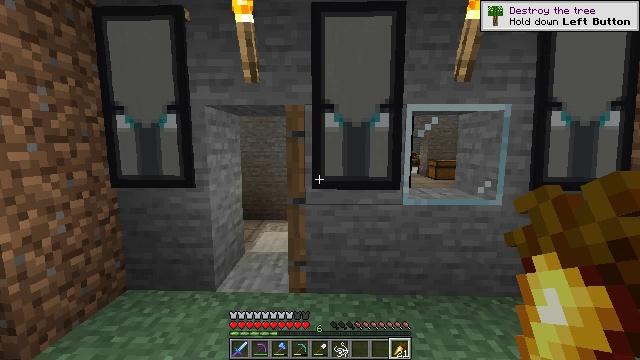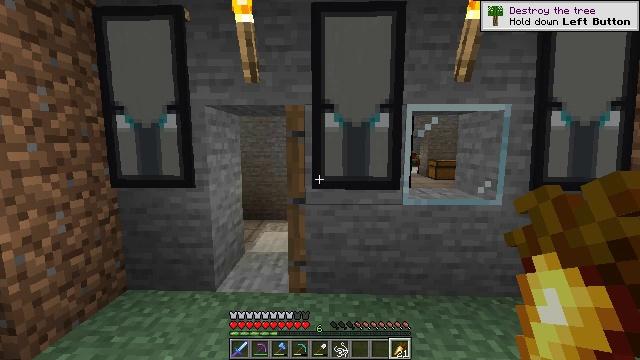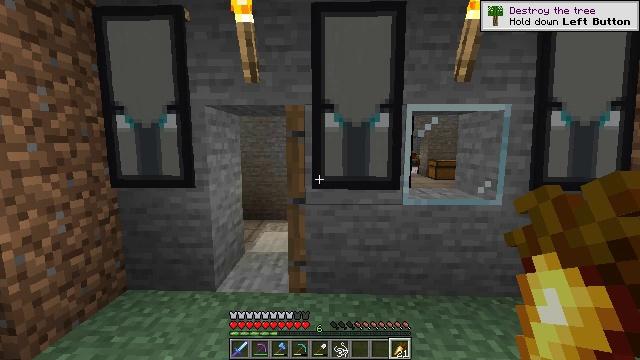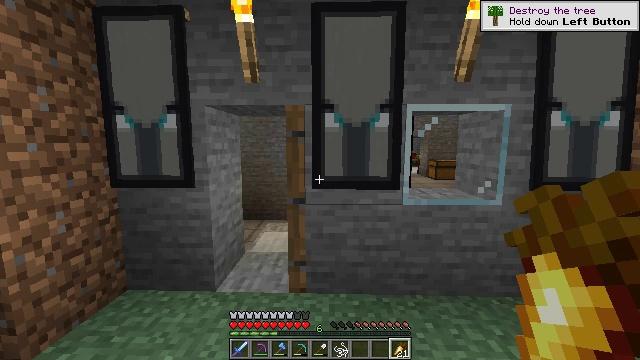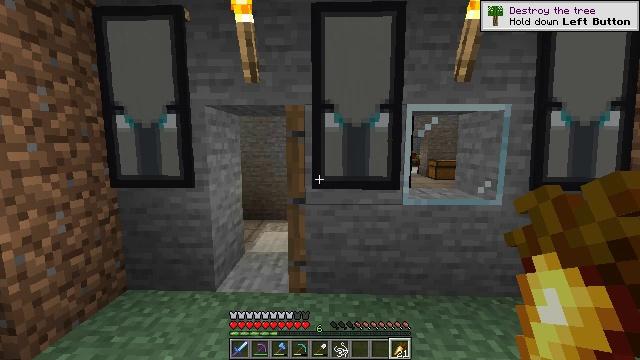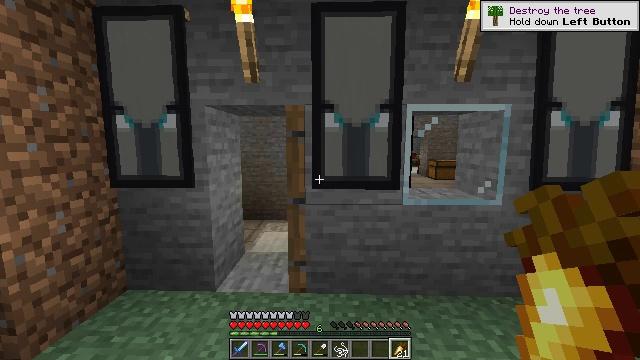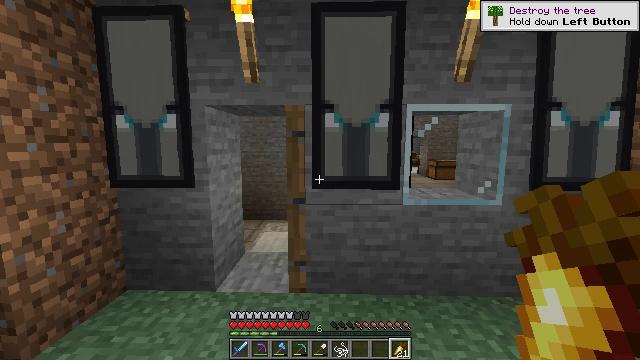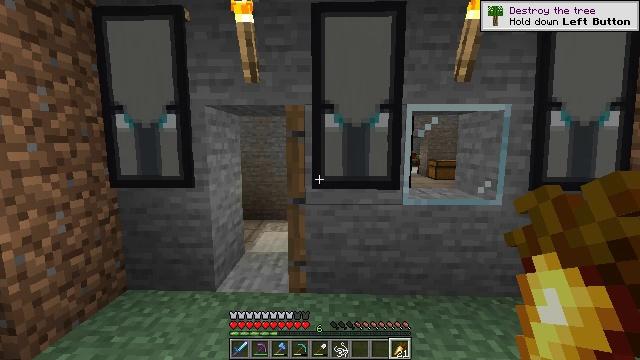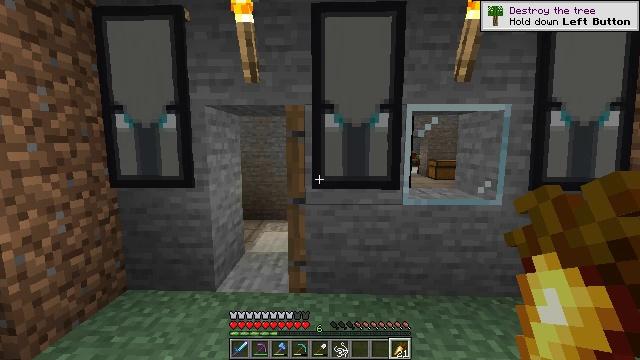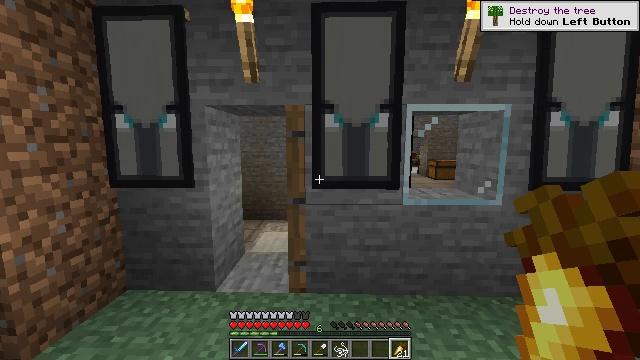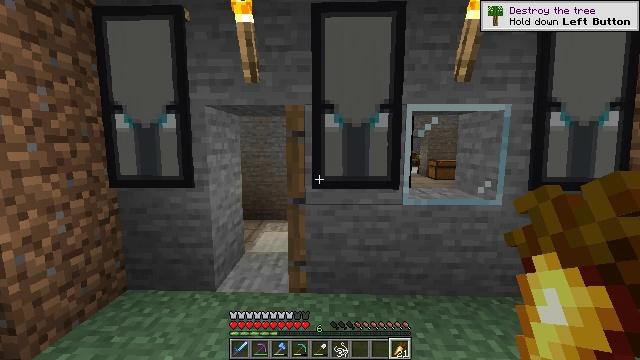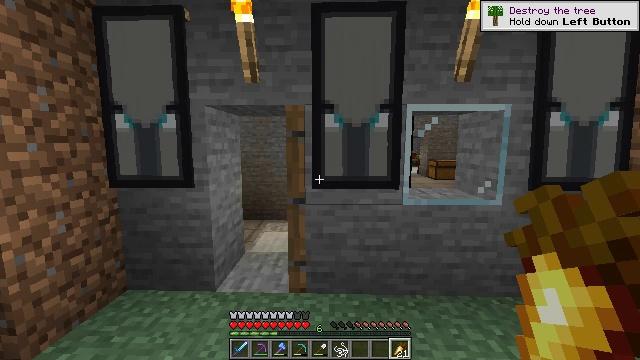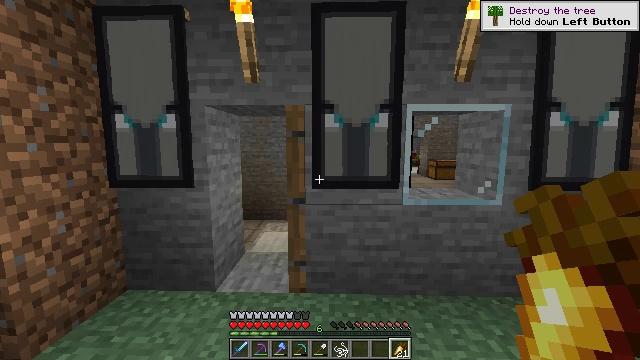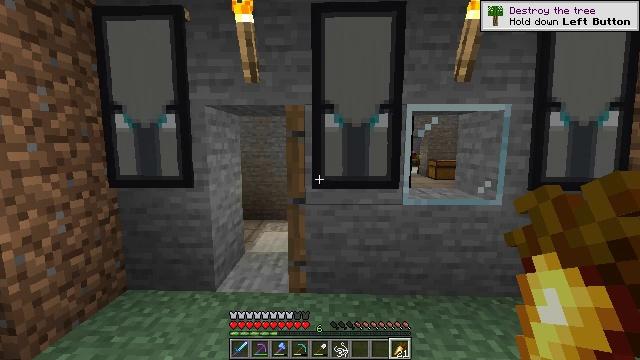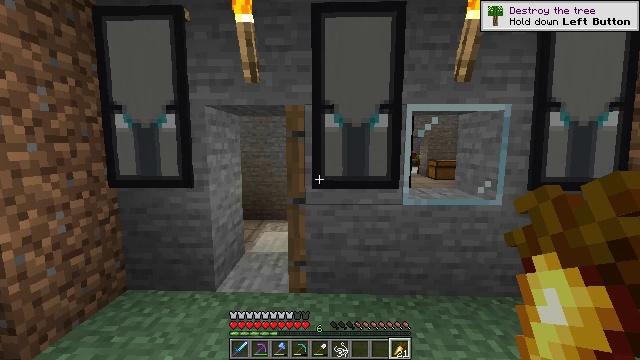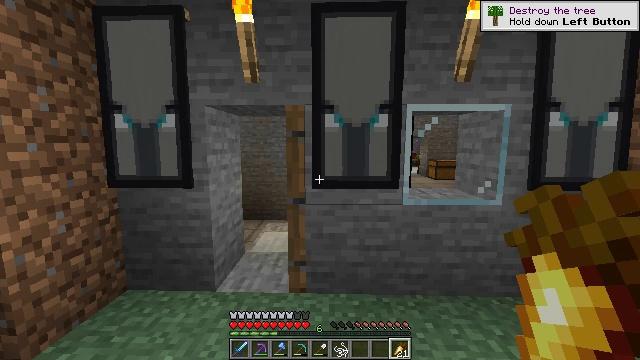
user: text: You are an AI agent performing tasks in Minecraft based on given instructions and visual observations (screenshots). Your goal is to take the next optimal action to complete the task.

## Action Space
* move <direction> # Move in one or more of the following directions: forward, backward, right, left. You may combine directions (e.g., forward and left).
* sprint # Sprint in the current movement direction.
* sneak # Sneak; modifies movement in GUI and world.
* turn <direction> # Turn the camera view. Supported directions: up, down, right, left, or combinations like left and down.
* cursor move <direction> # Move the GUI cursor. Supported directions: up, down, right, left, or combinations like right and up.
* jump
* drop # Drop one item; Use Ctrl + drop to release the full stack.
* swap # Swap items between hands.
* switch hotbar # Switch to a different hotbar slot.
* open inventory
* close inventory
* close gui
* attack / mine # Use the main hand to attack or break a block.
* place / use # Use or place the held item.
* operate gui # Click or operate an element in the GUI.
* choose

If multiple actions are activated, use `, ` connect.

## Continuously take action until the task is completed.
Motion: motion action
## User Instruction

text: Use the furnace to smelt stone into smooth stone.
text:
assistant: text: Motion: no_op
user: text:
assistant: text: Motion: no_op
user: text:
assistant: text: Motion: no_op
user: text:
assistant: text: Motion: no_op
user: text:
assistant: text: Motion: no_op
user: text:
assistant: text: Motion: no_op
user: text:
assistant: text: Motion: no_op
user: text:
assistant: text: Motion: no_op
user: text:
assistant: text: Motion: no_op
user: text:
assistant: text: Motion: no_op
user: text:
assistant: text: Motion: no_op
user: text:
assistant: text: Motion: no_op
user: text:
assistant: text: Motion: no_op
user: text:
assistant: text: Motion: no_op
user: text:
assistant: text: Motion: no_op
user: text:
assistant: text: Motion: no_op
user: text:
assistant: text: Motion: no_op
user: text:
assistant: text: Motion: no_op
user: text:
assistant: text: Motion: no_op
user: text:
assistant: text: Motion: no_op
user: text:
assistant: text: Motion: no_op
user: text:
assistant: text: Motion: no_op
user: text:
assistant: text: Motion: no_op
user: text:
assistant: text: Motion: no_op
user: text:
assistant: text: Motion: no_op
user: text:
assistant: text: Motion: no_op
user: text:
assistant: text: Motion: no_op
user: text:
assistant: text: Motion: no_op
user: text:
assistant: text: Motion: no_op
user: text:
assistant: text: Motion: no_op